Field crop: tomato
Growth stage: 1
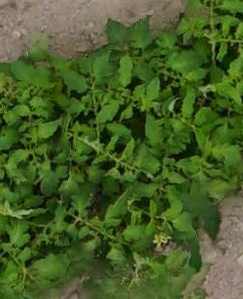
Species: tomato